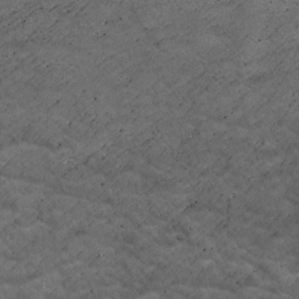
Label: non_frost